Question: I'm having a trouble with the responder chain of events on an iOS app.
The problem is the following, I have a set of subviews (bubbles) on a bigger view (square) and I want to be able to show a certain view if I tap on the buttons, however if I tap anywhere else I want the same view to hide.
The problem is when I tap a bubble, both views (child and parent) are triggering, how can I prevent this?
If the child already acted on a touch event shouldn't that be the end of it?
My Bubbles are recognizing the Tap gesture with UITapGestureRecognizer while the parent view (square) uses touchesBegan: method
This graph explains my current setup with multiple bubbles:

Code:
'''
@implementation Bubble
...
-(id) initWithFrame: (CGRect) frame {
UITapGestureRecognizer *singleFingerDTap = [[UITapGestureRecognizer alloc]
initWithTarget:self action:@selector(handleSingleTap:)];
singleFingerDTap.numberOfTapsRequired = 1;
[self addGestureRecognizer:singleFingerDTap];
}
-(void) handleSingleTap {
NSLog(@"Bubble tapped, show the view");
}
'''
for Square
'''
@implementation Square
...
- (void) touchesBegan:(NSSet *)touches withEvent:(UIEvent *)event {
NSLog(@"square touched, lets hide the view");
}
'''
After a Tap I see both NSLogs on the console
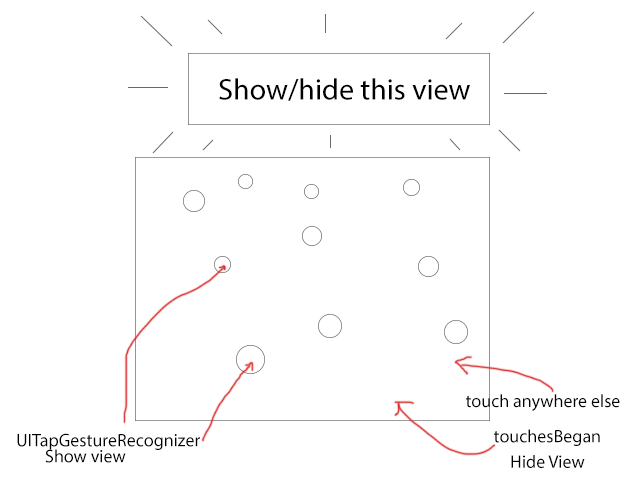
Answer: I have found what the problem is. UIView inherits from UIResponder, and basic touch events are detected by the view that triggers the touches began events. The subviews that you added in the main view also responds to the touches began method.Thats very basic. You have also added a selector method with tap gesture recognizer. So any touch on bubbles trigger both the methods and hence the two logs. Try adding another gesture recognizer to the view with another selector, like
'''
UITapGestureRecognizer *tap = [[UITapGestureRecognizer alloc]initWithTarget:self action:@selector(tappedOnBubble)];
[self.bubbleView addGestureRecognizer:tap];
UITapGestureRecognizer *tap2 = [[UITapGestureRecognizer alloc]initWithTarget:self action:@selector(tappedOnMainView)];
[self.view addGestureRecognizer:tap2];
-(void)tappedOnMainView
{
NSLog(@"touched on main View");
[self.vwToShow setHidden:NO];
}
-(void)tappedOnView
{
NSLog(@"tapped on bubbleview");
[self.vwToShow setHidden:YES];
}
'''